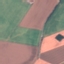
Label: AnnualCrop